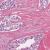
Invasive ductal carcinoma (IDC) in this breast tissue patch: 1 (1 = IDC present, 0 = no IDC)